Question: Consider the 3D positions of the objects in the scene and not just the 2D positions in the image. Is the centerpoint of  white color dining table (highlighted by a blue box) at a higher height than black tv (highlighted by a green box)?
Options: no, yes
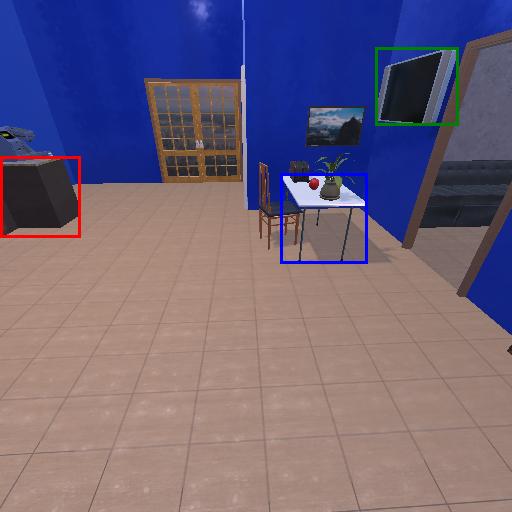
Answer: no